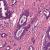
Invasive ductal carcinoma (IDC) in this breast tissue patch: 1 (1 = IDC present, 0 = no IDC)